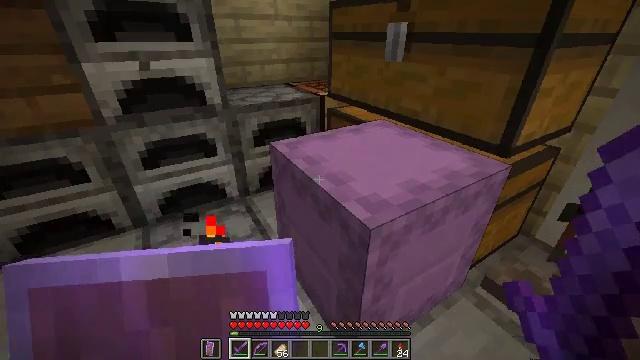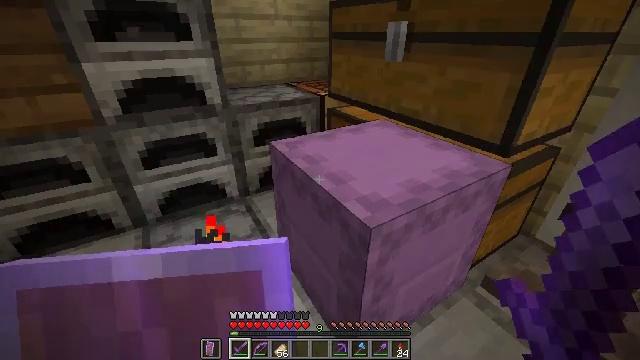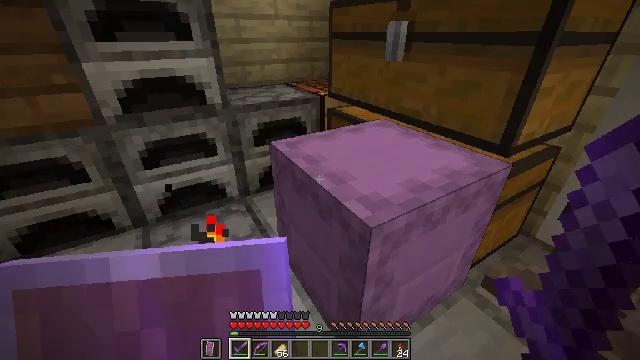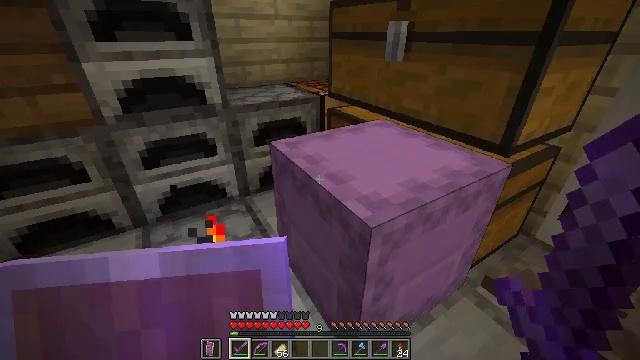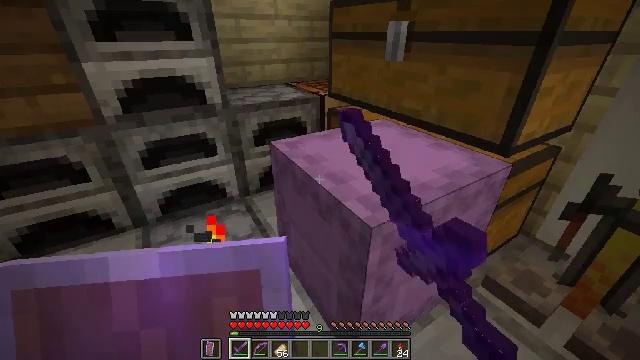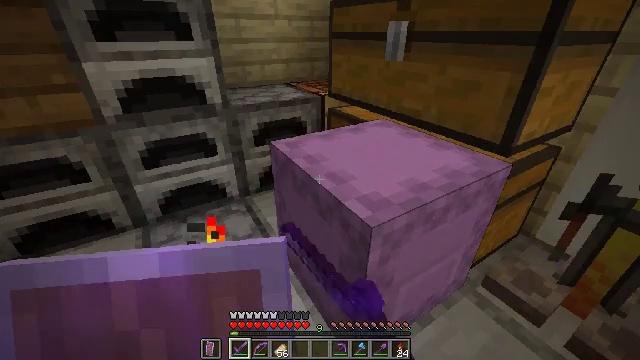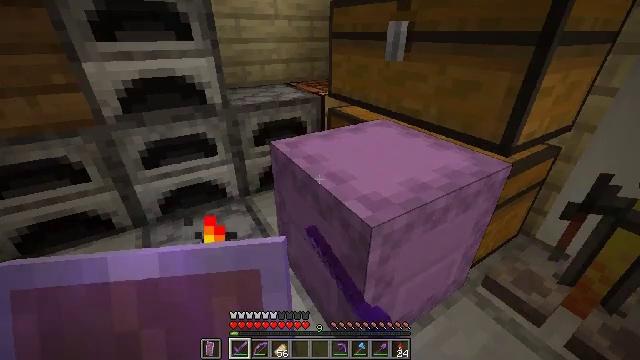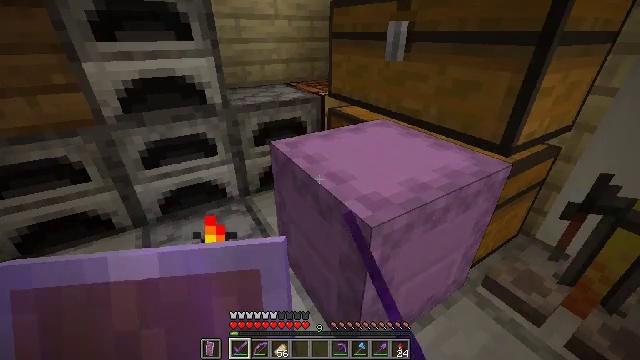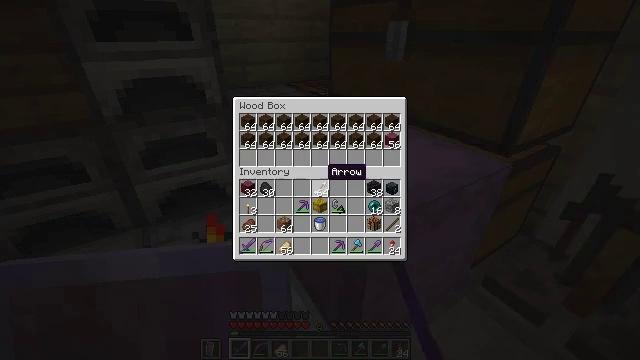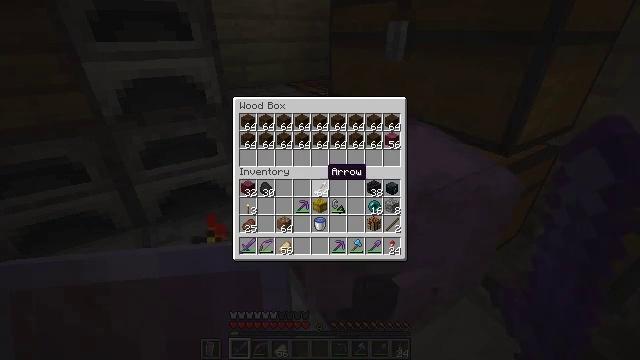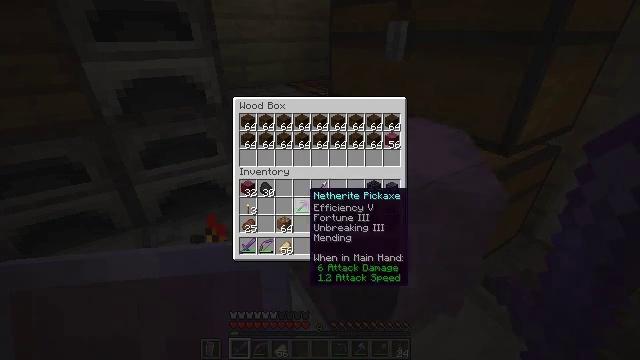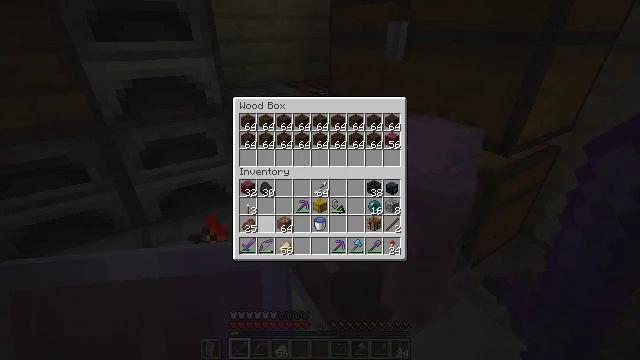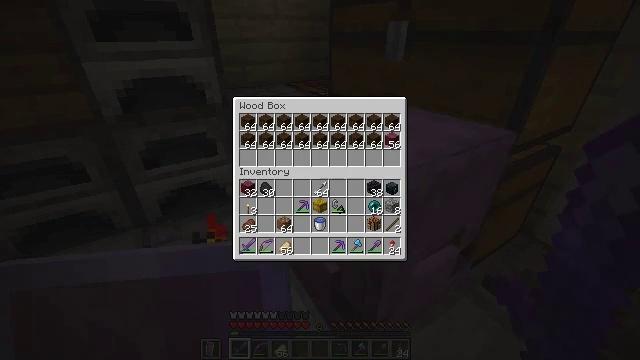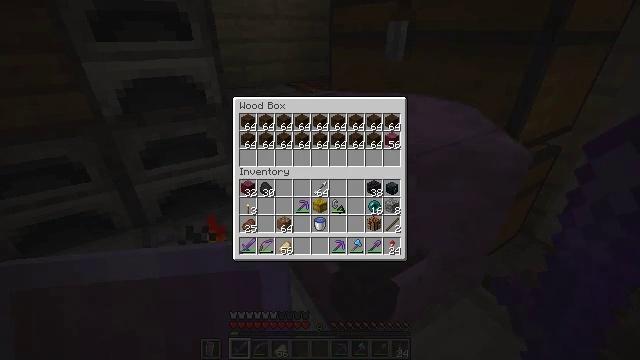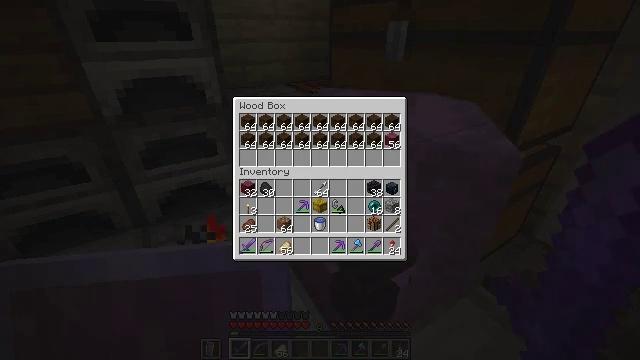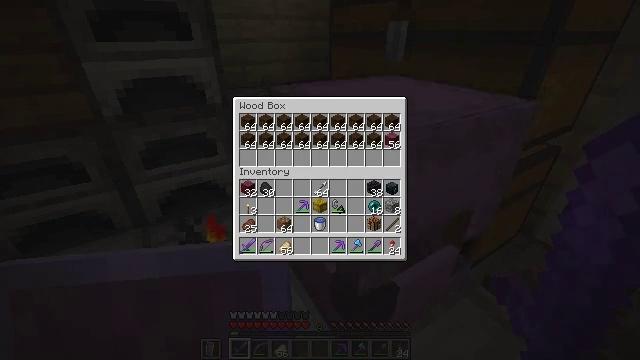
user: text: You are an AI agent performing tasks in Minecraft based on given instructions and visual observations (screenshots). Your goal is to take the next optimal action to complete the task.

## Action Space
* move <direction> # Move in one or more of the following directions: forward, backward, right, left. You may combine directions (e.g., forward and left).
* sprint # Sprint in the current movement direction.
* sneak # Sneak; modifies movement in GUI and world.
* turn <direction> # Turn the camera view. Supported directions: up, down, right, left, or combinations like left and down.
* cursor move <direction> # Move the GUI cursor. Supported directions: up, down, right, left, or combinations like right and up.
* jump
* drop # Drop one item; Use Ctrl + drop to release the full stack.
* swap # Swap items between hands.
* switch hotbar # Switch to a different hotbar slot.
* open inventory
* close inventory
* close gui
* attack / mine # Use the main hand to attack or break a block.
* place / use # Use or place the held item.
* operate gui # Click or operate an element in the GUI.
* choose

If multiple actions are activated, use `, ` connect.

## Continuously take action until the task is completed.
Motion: motion action
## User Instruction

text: Retrieve the spruce trapdoor by mining.
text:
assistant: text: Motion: no_op
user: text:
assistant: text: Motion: no_op
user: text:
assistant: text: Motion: use / place
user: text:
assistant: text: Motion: use / place
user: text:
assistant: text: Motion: use / place
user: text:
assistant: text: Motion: no_op
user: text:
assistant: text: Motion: no_op
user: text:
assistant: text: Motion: no_op
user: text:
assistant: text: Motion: no_op
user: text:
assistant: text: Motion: turn left and down
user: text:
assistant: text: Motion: turn left and down
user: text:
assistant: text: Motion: turn left
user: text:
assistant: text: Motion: turn left
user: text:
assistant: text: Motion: sneak
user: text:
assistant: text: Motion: sneak
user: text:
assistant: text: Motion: sneak, turn up
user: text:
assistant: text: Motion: sneak
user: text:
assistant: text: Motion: sneak, turn right and up
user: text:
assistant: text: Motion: sneak, turn right
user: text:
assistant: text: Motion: sneak
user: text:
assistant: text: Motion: sneak
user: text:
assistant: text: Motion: sneak
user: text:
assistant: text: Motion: sneak
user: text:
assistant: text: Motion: sneak, attack / mine
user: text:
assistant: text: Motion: sneak, attack / mine
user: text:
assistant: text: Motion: sneak, attack / mine
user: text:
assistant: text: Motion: sneak
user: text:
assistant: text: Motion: sneak
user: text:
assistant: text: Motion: no_op
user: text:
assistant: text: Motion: no_op